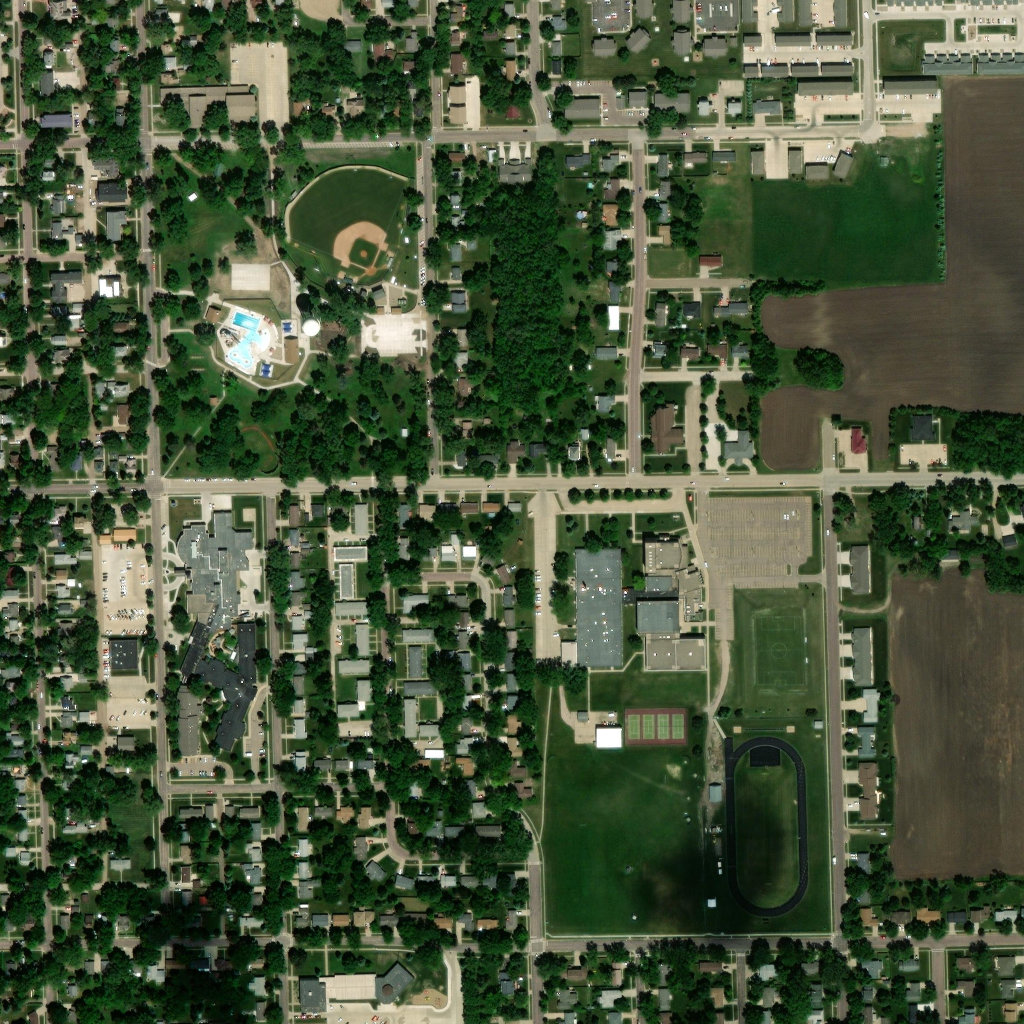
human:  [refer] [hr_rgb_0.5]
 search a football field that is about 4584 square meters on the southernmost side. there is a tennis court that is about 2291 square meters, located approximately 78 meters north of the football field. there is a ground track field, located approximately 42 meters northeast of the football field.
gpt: <box>[[73, 58, 79, 67, 0]]</box>